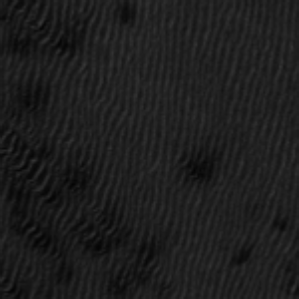
Label: frost